Question: I want to create a new record in multiple tables.
First I want to make a record in 'personen' then I want to use the 'personen_ID' to make foreign keys in each of the other tables.
These tables are linked by a primary key in the 'personen' table and a foreign key in each 'gegevens' table.
I have these tables:

Is this even possible?
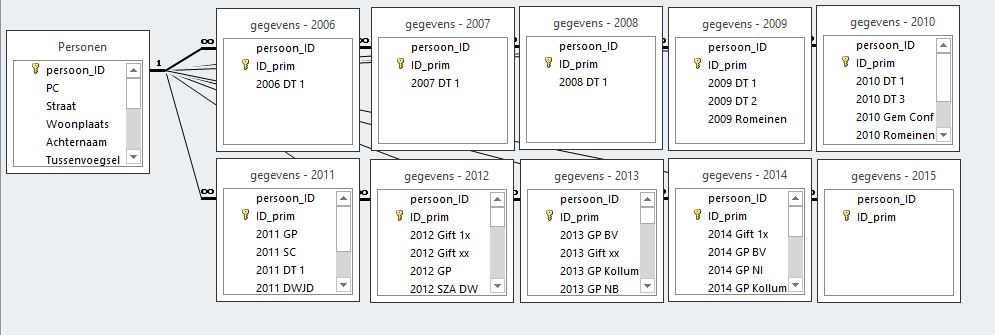
Answer: You could use an After Insert <URL> on the [Personen] table to create the rows in the other tables: